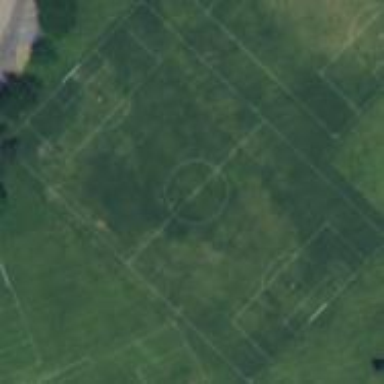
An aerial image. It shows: Soccer pitch with grass surface for leisure and sports.